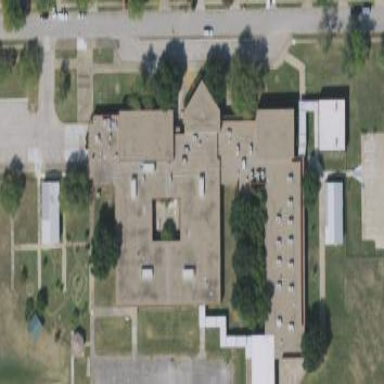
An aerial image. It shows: School.